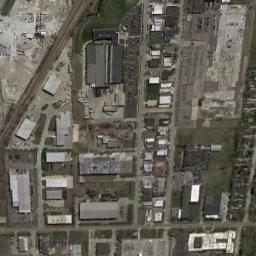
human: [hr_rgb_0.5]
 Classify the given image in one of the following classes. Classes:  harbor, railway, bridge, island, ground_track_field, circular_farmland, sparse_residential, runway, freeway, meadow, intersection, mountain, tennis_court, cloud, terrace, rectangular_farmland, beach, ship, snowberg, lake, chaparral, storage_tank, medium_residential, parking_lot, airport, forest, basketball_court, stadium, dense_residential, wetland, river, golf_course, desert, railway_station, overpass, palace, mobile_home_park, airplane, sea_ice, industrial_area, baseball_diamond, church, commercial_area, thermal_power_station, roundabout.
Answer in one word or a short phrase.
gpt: industrial_area